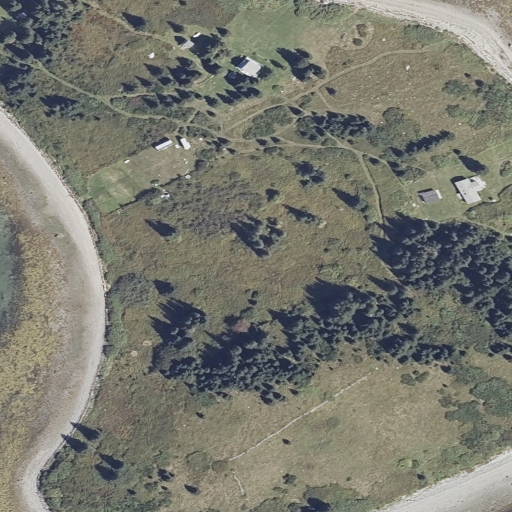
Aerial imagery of island in Maine named Bar Island containing grassland, mixed forest, herbaceous wetlands, barren land, open water, low intensity development, shrub, medium intensity development, and woody wetlands